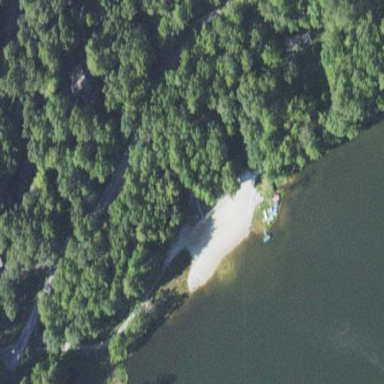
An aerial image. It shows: Beautiful beach with natural surroundings.